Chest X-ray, PA view. Patient: 77 years old, sex M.
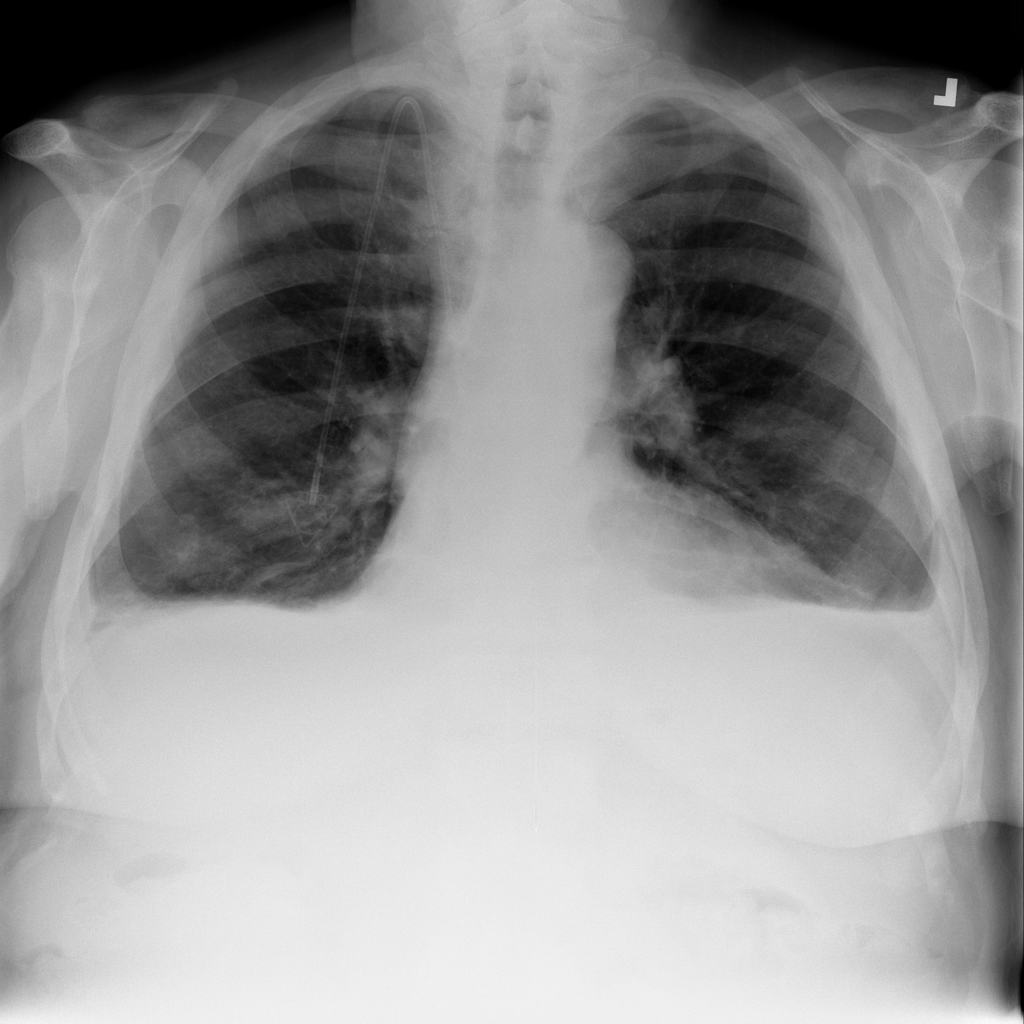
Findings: Atelectasis, Effusion